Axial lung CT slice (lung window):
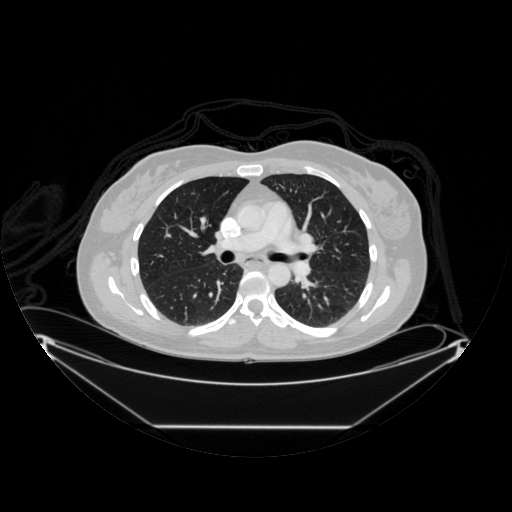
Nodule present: no